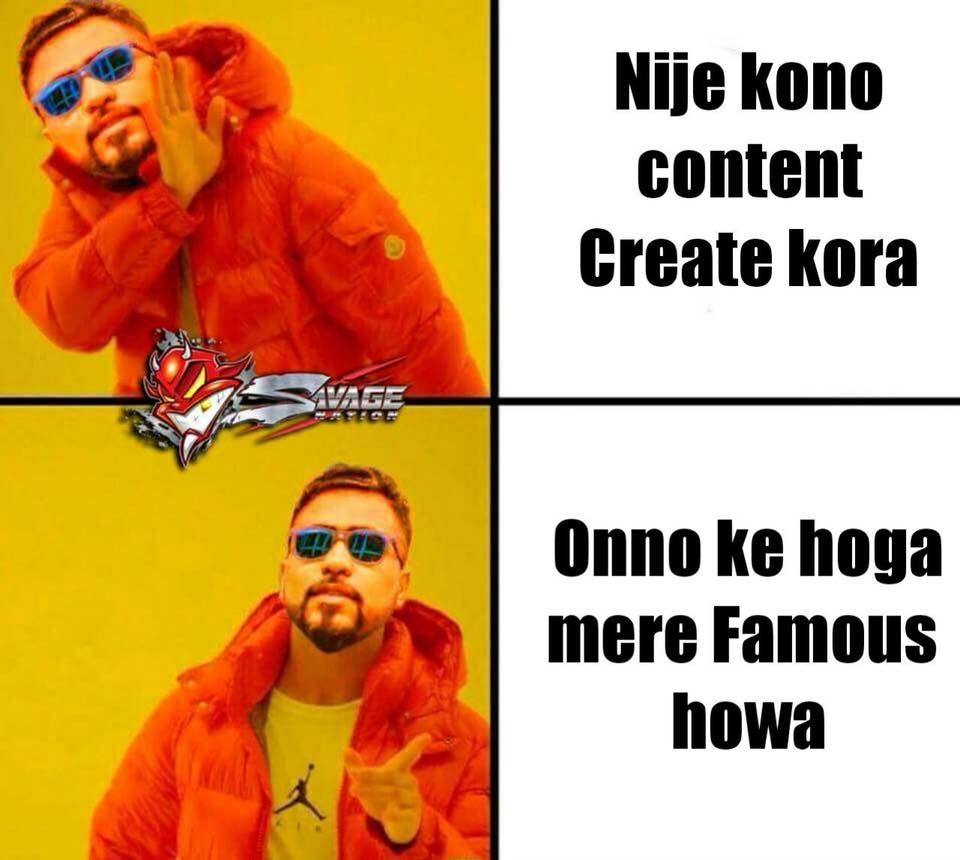
Caption: Nije kono content Create kora    Onno ke hoga mere Famous howa
Label: hate